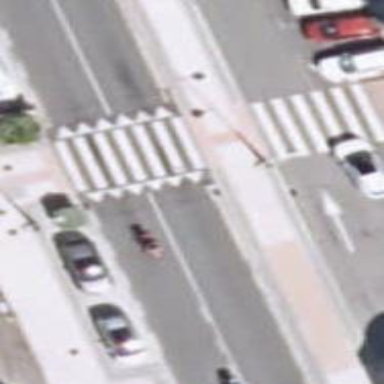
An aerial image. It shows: Zebra crossing on the road.